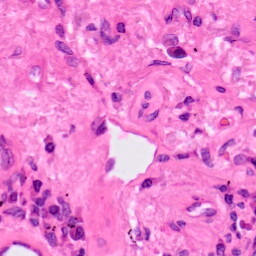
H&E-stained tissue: Lung